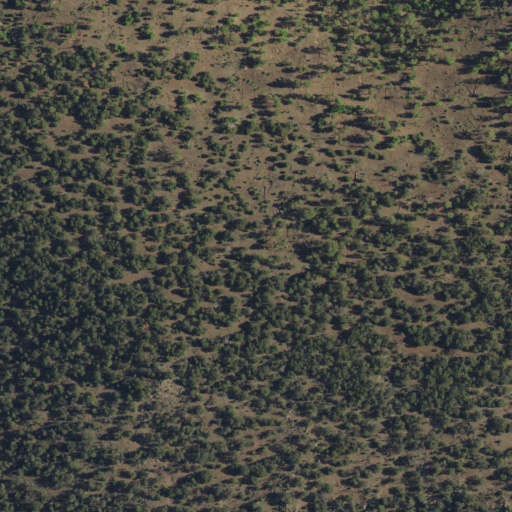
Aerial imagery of mountain in New Mexico named Yellow Mountain containing evergreen forest and shrub